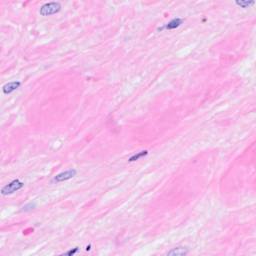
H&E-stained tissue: Breast